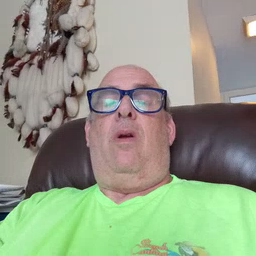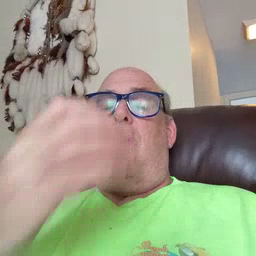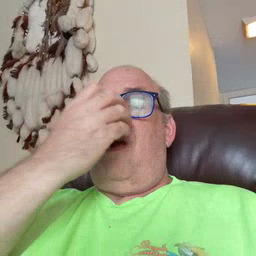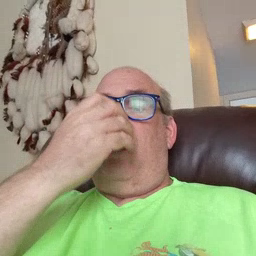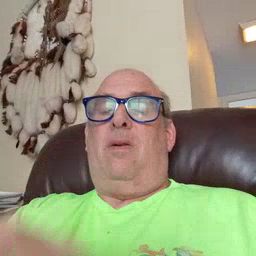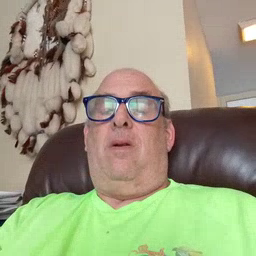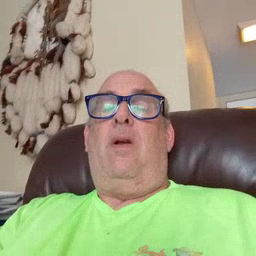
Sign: clown